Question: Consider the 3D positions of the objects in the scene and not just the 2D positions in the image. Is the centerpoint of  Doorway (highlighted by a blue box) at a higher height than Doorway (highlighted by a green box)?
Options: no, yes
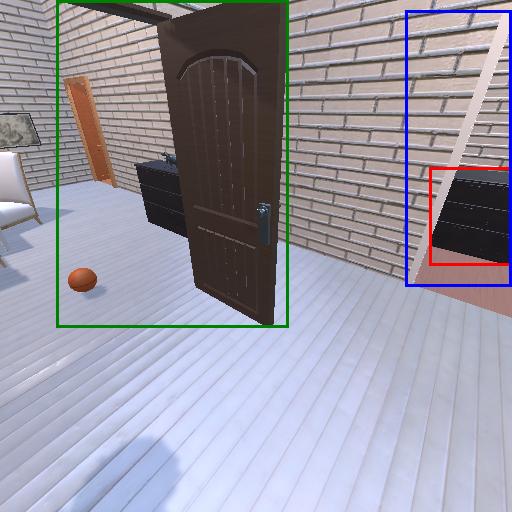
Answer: no